Question: Input: I have some 50000 points in a xy plane as shown in the below picture.
Now, I need to get all the possible points in a triangular ROI. How to get it. It can can be opencv or Matlab.
The below is the sample where I need to get the possible points of the triangular areas.

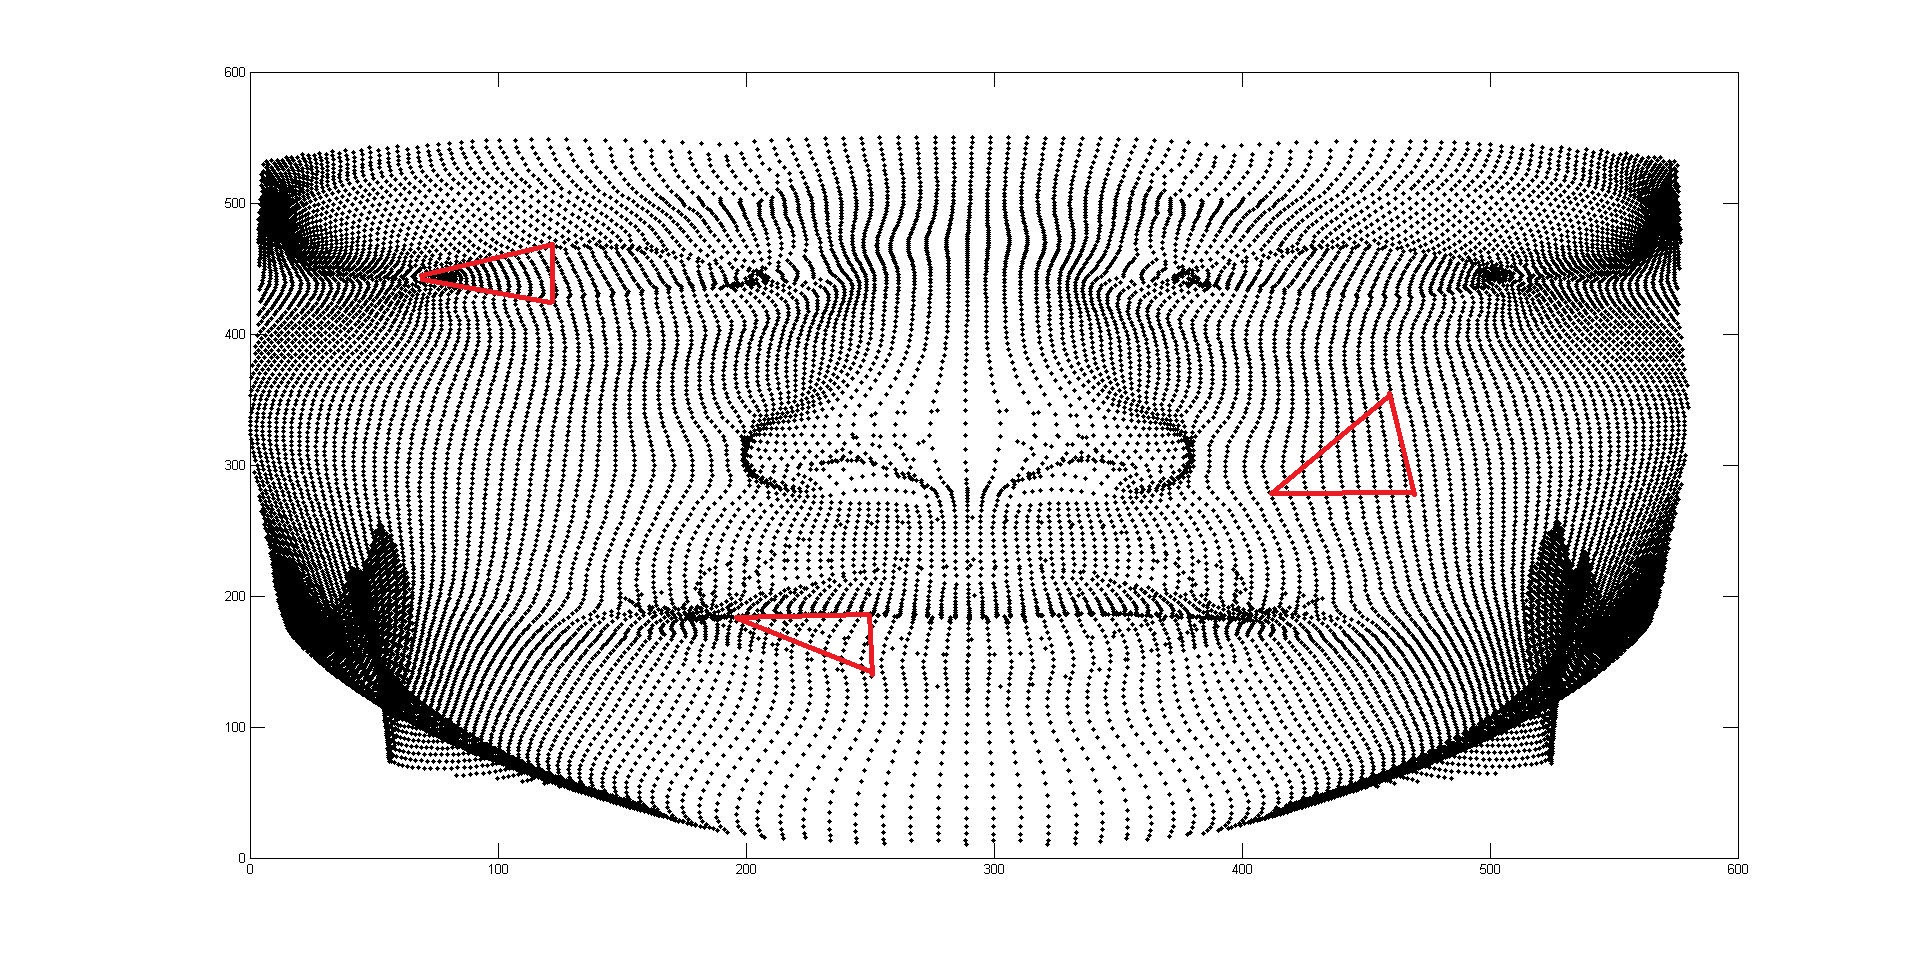
Answer: MATLAB has an 'inpolygon' command: <URL>.
For example, this code
'''
xv = [0.1 0.4 0.15 0.1]; yv = [0 0.4 0.8 0];
x = rand(250,1); y = rand(250,1);
in = inpolygon(x,y,xv,yv);
plot(xv,yv,x(in),y(in),'r+',x(~in),y(~in),'bo')
'''
generates a picture like this: